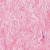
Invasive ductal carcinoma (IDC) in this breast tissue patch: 0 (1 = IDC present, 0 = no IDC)